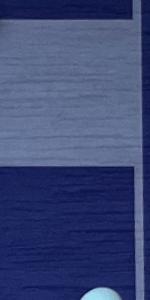
Label: Empty